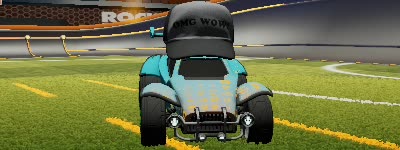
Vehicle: octane